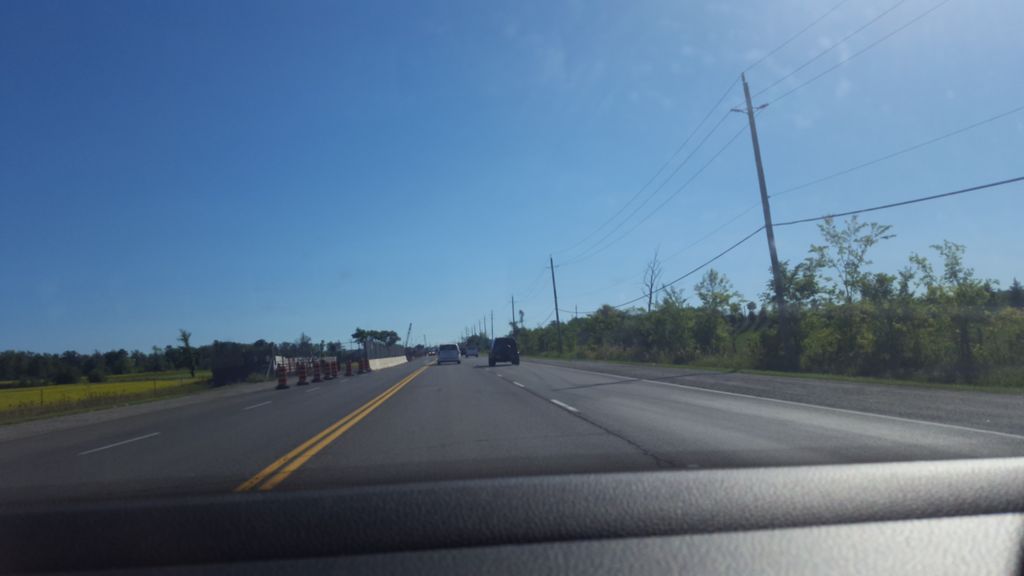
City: hamilton